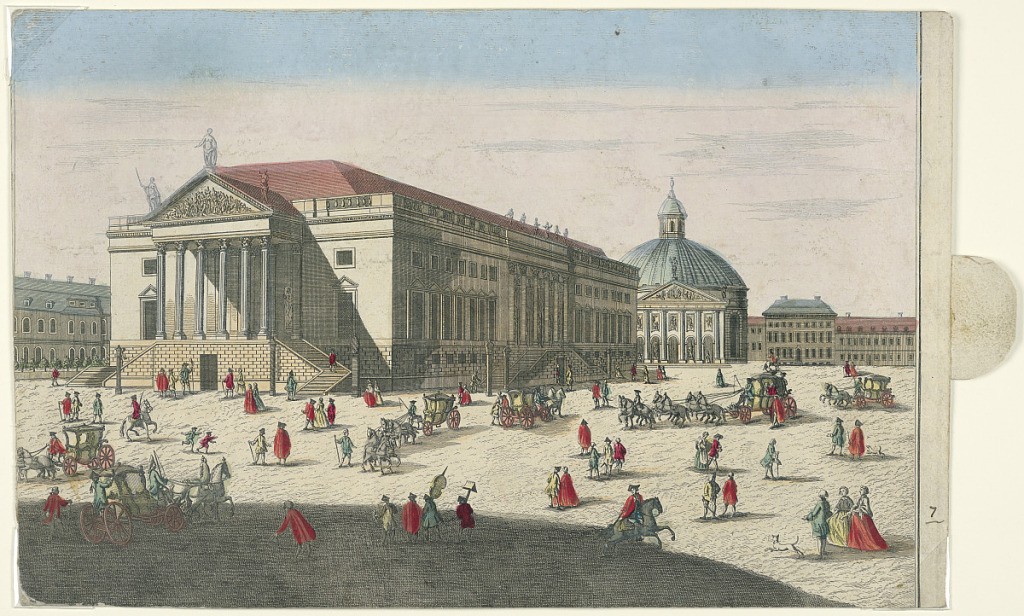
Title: The Opera House and the Church of St. Hedwig, Berlin
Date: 1773
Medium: Hand-colored etching on paper
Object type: Print
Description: For a peep show. Horizontal rectangle. Foreground with many figures, walking on horseback, and riding in coaches. Opera House to left, entrance facing left. The church of St. Hedwig directly behind it. Other buildings in background, right. Deep shadow in foreground, lower left.